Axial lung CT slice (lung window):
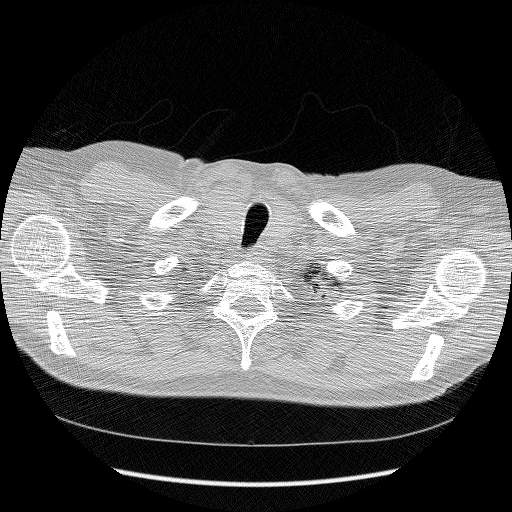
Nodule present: no